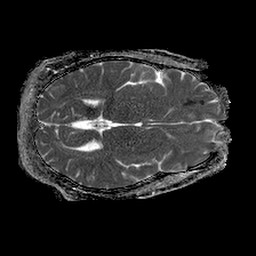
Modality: ADC
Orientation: axial
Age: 36
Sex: female
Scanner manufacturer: philips
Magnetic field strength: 1.5 T
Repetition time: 4.6 s
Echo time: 0.08517 s